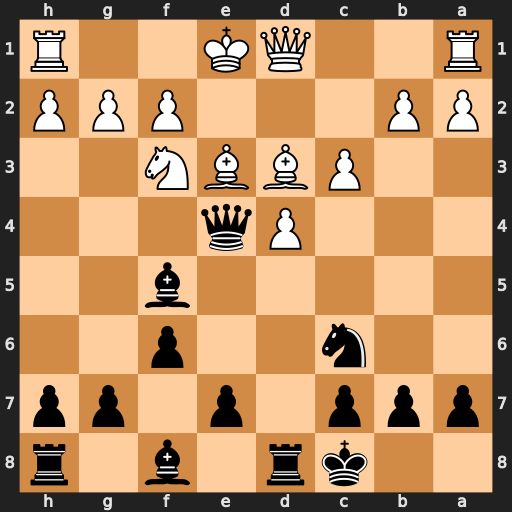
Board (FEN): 2kr1b1r/ppp1p1pp/2n2p2/5b2/3Pq3/2PBBN2/PP3PPP/R2QK2R
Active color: b
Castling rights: KQ
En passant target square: -
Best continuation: Qxd3 Qxd3 Bxd3